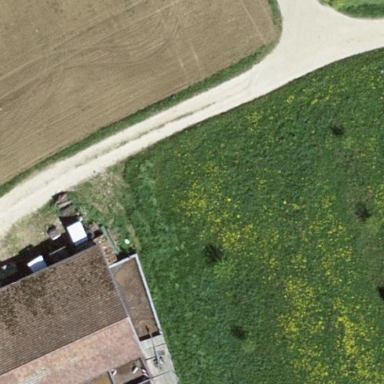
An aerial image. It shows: Farm auxiliary building.